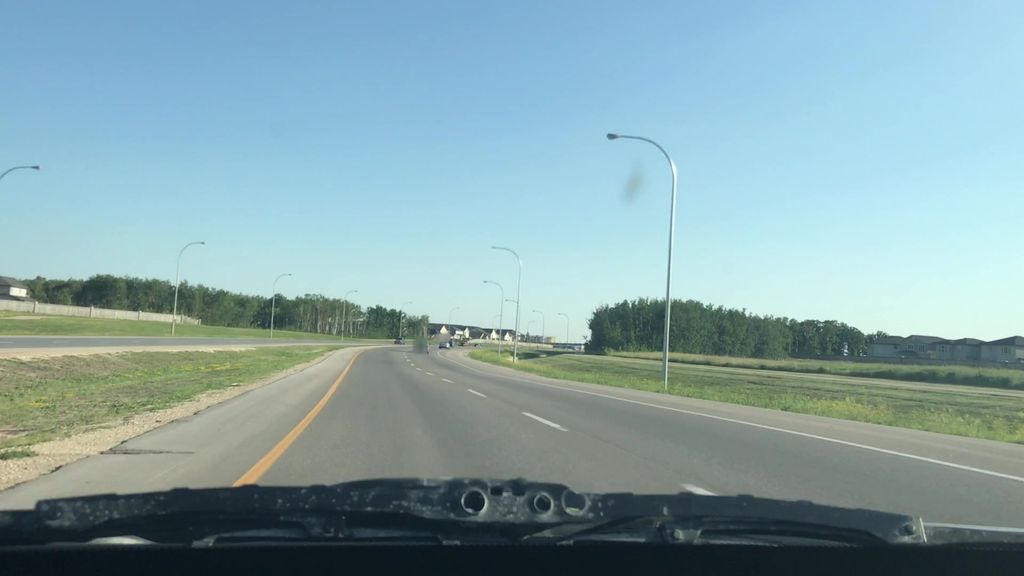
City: winnipeg